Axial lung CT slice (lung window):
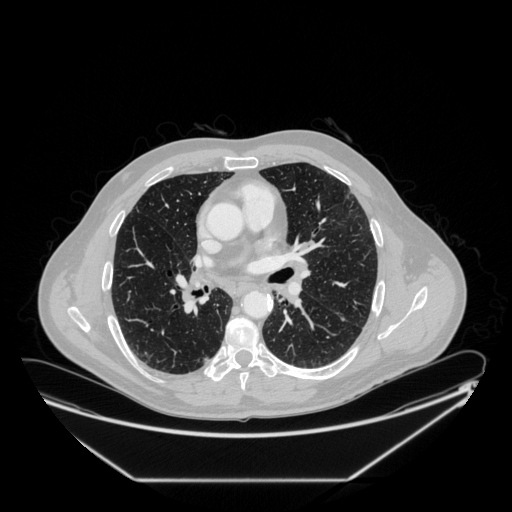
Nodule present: no